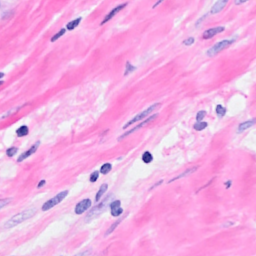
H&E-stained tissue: Breast